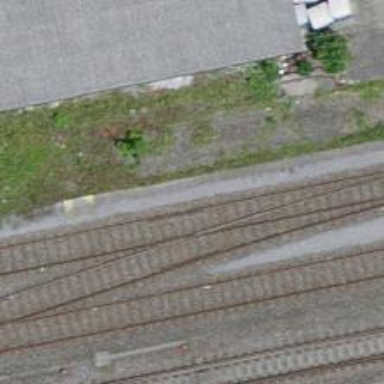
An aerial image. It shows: Single track railway in yard.